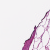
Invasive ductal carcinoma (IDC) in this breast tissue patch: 0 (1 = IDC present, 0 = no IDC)